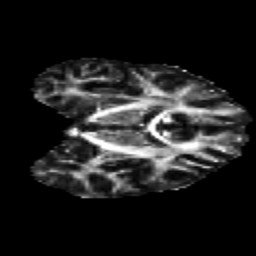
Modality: FA
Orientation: coronal
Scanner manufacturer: ge
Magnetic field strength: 3 T
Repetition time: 17 s
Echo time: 0.0855 s